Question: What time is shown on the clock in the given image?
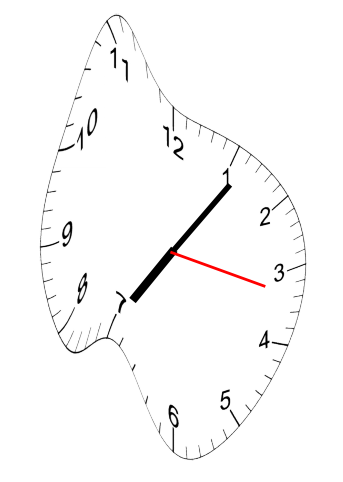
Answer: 07:06:17